Question: ### Background
A subreport with a column title and a detail section both set to 20px high.
When the subreport record displays on the main report, the subreport prints as expected until when it reaches at the bottom of the page.
Then the subreport prints just the column header and left blank space, then again starts on new page with column header and its detail.
### Question
So, would you make it either print the whole subreport on same page, or start whole report from new page?
### Master Report JRXML
<URL>
Image of the problem faces

Thank You
Mihir Parekh
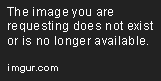
Answer: Try set the 'Split Type' of related 'band' to 'Prevent'. (Might be 'detail band')